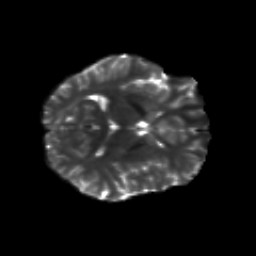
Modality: T2w
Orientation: axial
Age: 22
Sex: female
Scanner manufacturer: siemens
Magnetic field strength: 3 T
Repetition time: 8.8 s
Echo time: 0.085 s